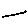
Label: line